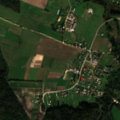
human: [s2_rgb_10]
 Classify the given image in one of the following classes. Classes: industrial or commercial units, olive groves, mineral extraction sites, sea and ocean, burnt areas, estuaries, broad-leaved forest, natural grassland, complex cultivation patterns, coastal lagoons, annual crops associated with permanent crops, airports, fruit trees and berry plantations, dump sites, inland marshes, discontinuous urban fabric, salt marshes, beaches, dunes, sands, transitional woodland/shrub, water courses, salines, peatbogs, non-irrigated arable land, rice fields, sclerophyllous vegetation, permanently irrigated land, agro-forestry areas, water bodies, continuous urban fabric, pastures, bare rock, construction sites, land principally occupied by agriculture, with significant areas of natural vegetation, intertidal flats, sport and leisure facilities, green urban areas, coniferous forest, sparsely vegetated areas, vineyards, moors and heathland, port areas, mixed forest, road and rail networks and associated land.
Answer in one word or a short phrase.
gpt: discontinuous urban fabric, non-irrigated arable land, complex cultivation patterns, broad-leaved forest, coniferous forest, mixed forest